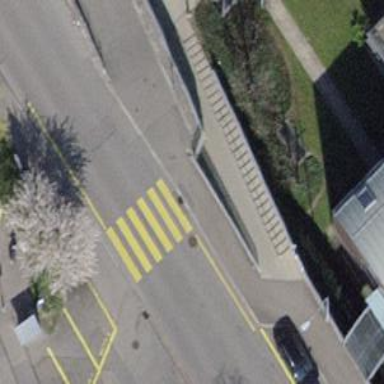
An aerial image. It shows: Kerb barrier.